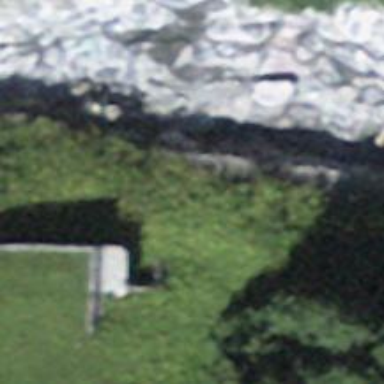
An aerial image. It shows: Retaining wall.